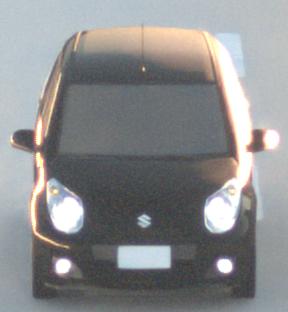
Make: Suzuki
Model: Alto 1.0
Detailed model: Alto (V)
Model produced from: 2011/02
Model produced until: 2011/03
Doors: 5
Color: black
Road condition: dry road
Daytime: sunrise or sunset
Contrast: high contrast